Field crop: tomato
Growth stage: 1
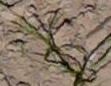
Species: cyperus